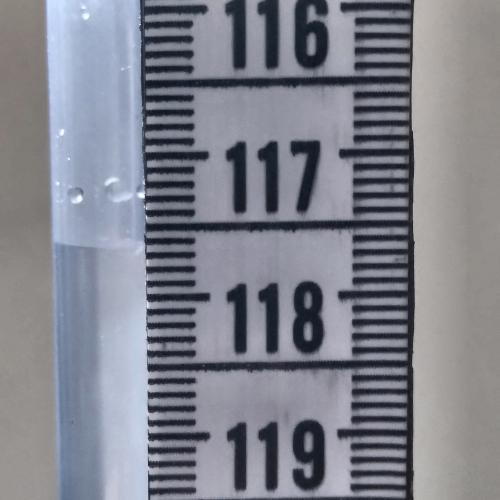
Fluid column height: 117.7 cm